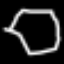
Label: octagon